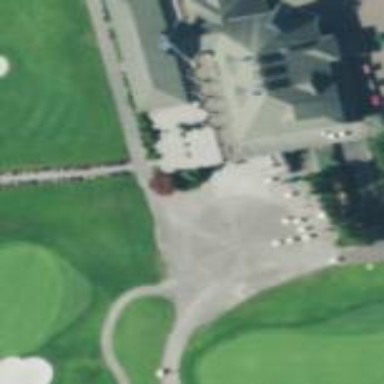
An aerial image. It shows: Clubhouse building at golf course.